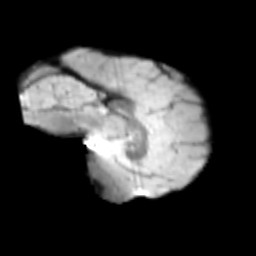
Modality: T2w
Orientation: sagittal
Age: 10
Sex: female
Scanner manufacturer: siemens
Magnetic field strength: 3 T
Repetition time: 3.8 s
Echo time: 0.07 s